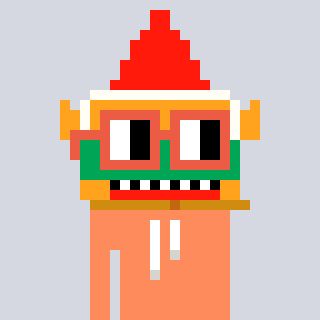
a pixel art character with square orange glasses, a gnome-shaped head and a peachy-colored body on a cool background